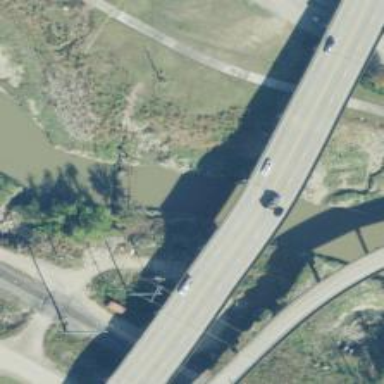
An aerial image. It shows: Primary highway bridge that may present ice hazards.